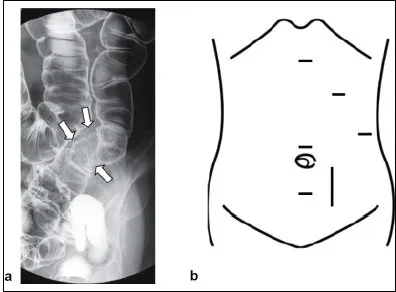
Barium enema shows an encircling tumour in the sigmoid colon (arrows), 1b: Port sites for laparoscopy assisted sigmoid colectomy.
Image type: radiology (x_ray)